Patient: sex M, age 75
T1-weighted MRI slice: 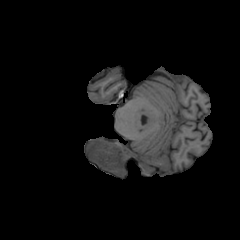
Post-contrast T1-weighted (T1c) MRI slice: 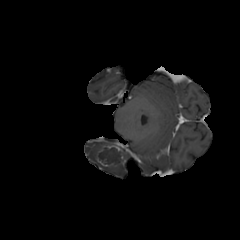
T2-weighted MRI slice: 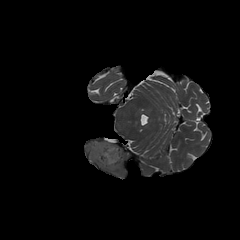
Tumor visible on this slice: yes
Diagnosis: Glioblastoma, IDH-wildtype
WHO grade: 4